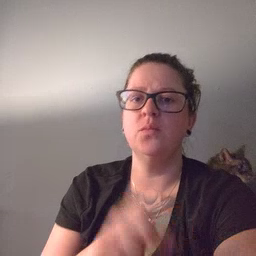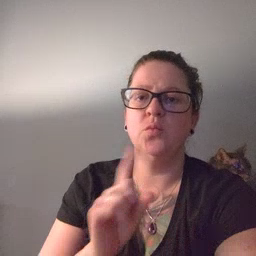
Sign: where